Field crop: maize
Growth stage: 2
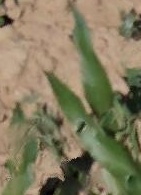
Species: maize